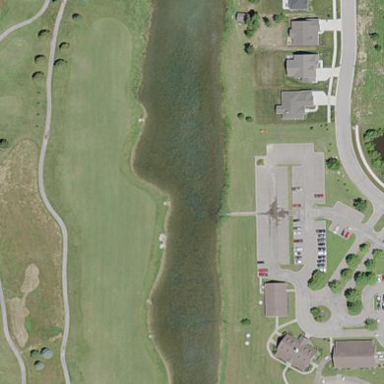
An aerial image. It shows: Water hazard on golf course. The hazard is natural water feature.